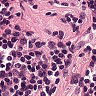
Metastatic tissue present: no